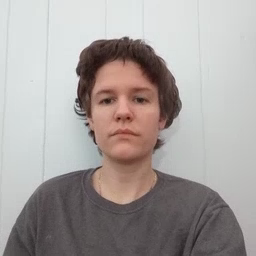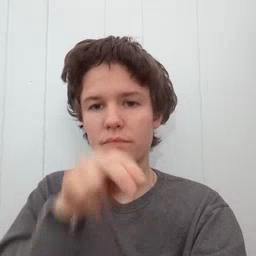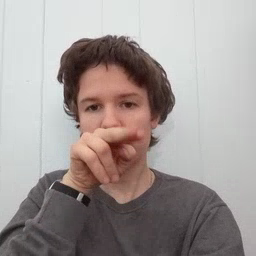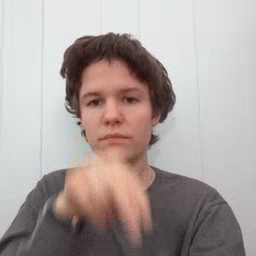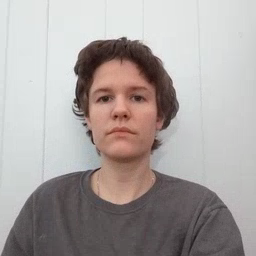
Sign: tongue